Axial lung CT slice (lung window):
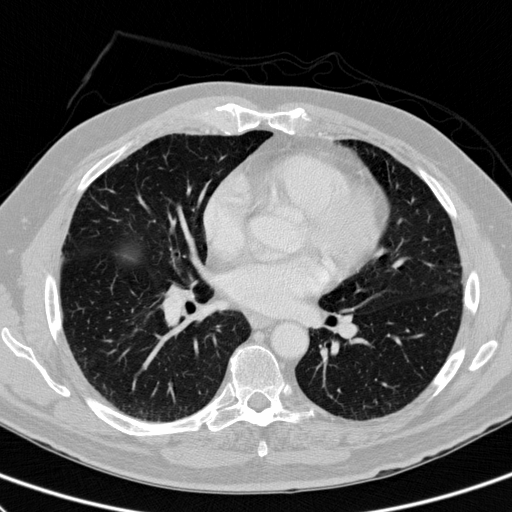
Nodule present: no